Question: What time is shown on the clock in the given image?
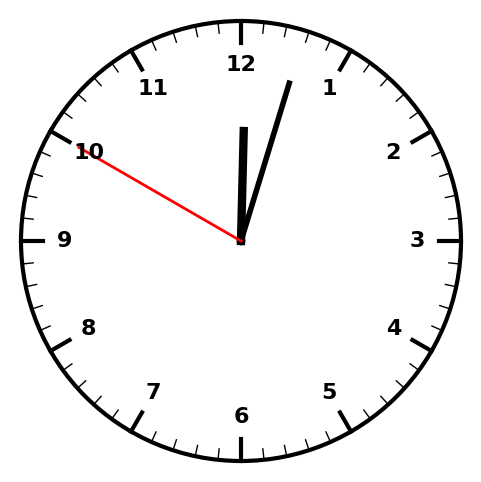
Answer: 12:02:50